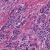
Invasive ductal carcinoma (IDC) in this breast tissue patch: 1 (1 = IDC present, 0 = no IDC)